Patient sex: M
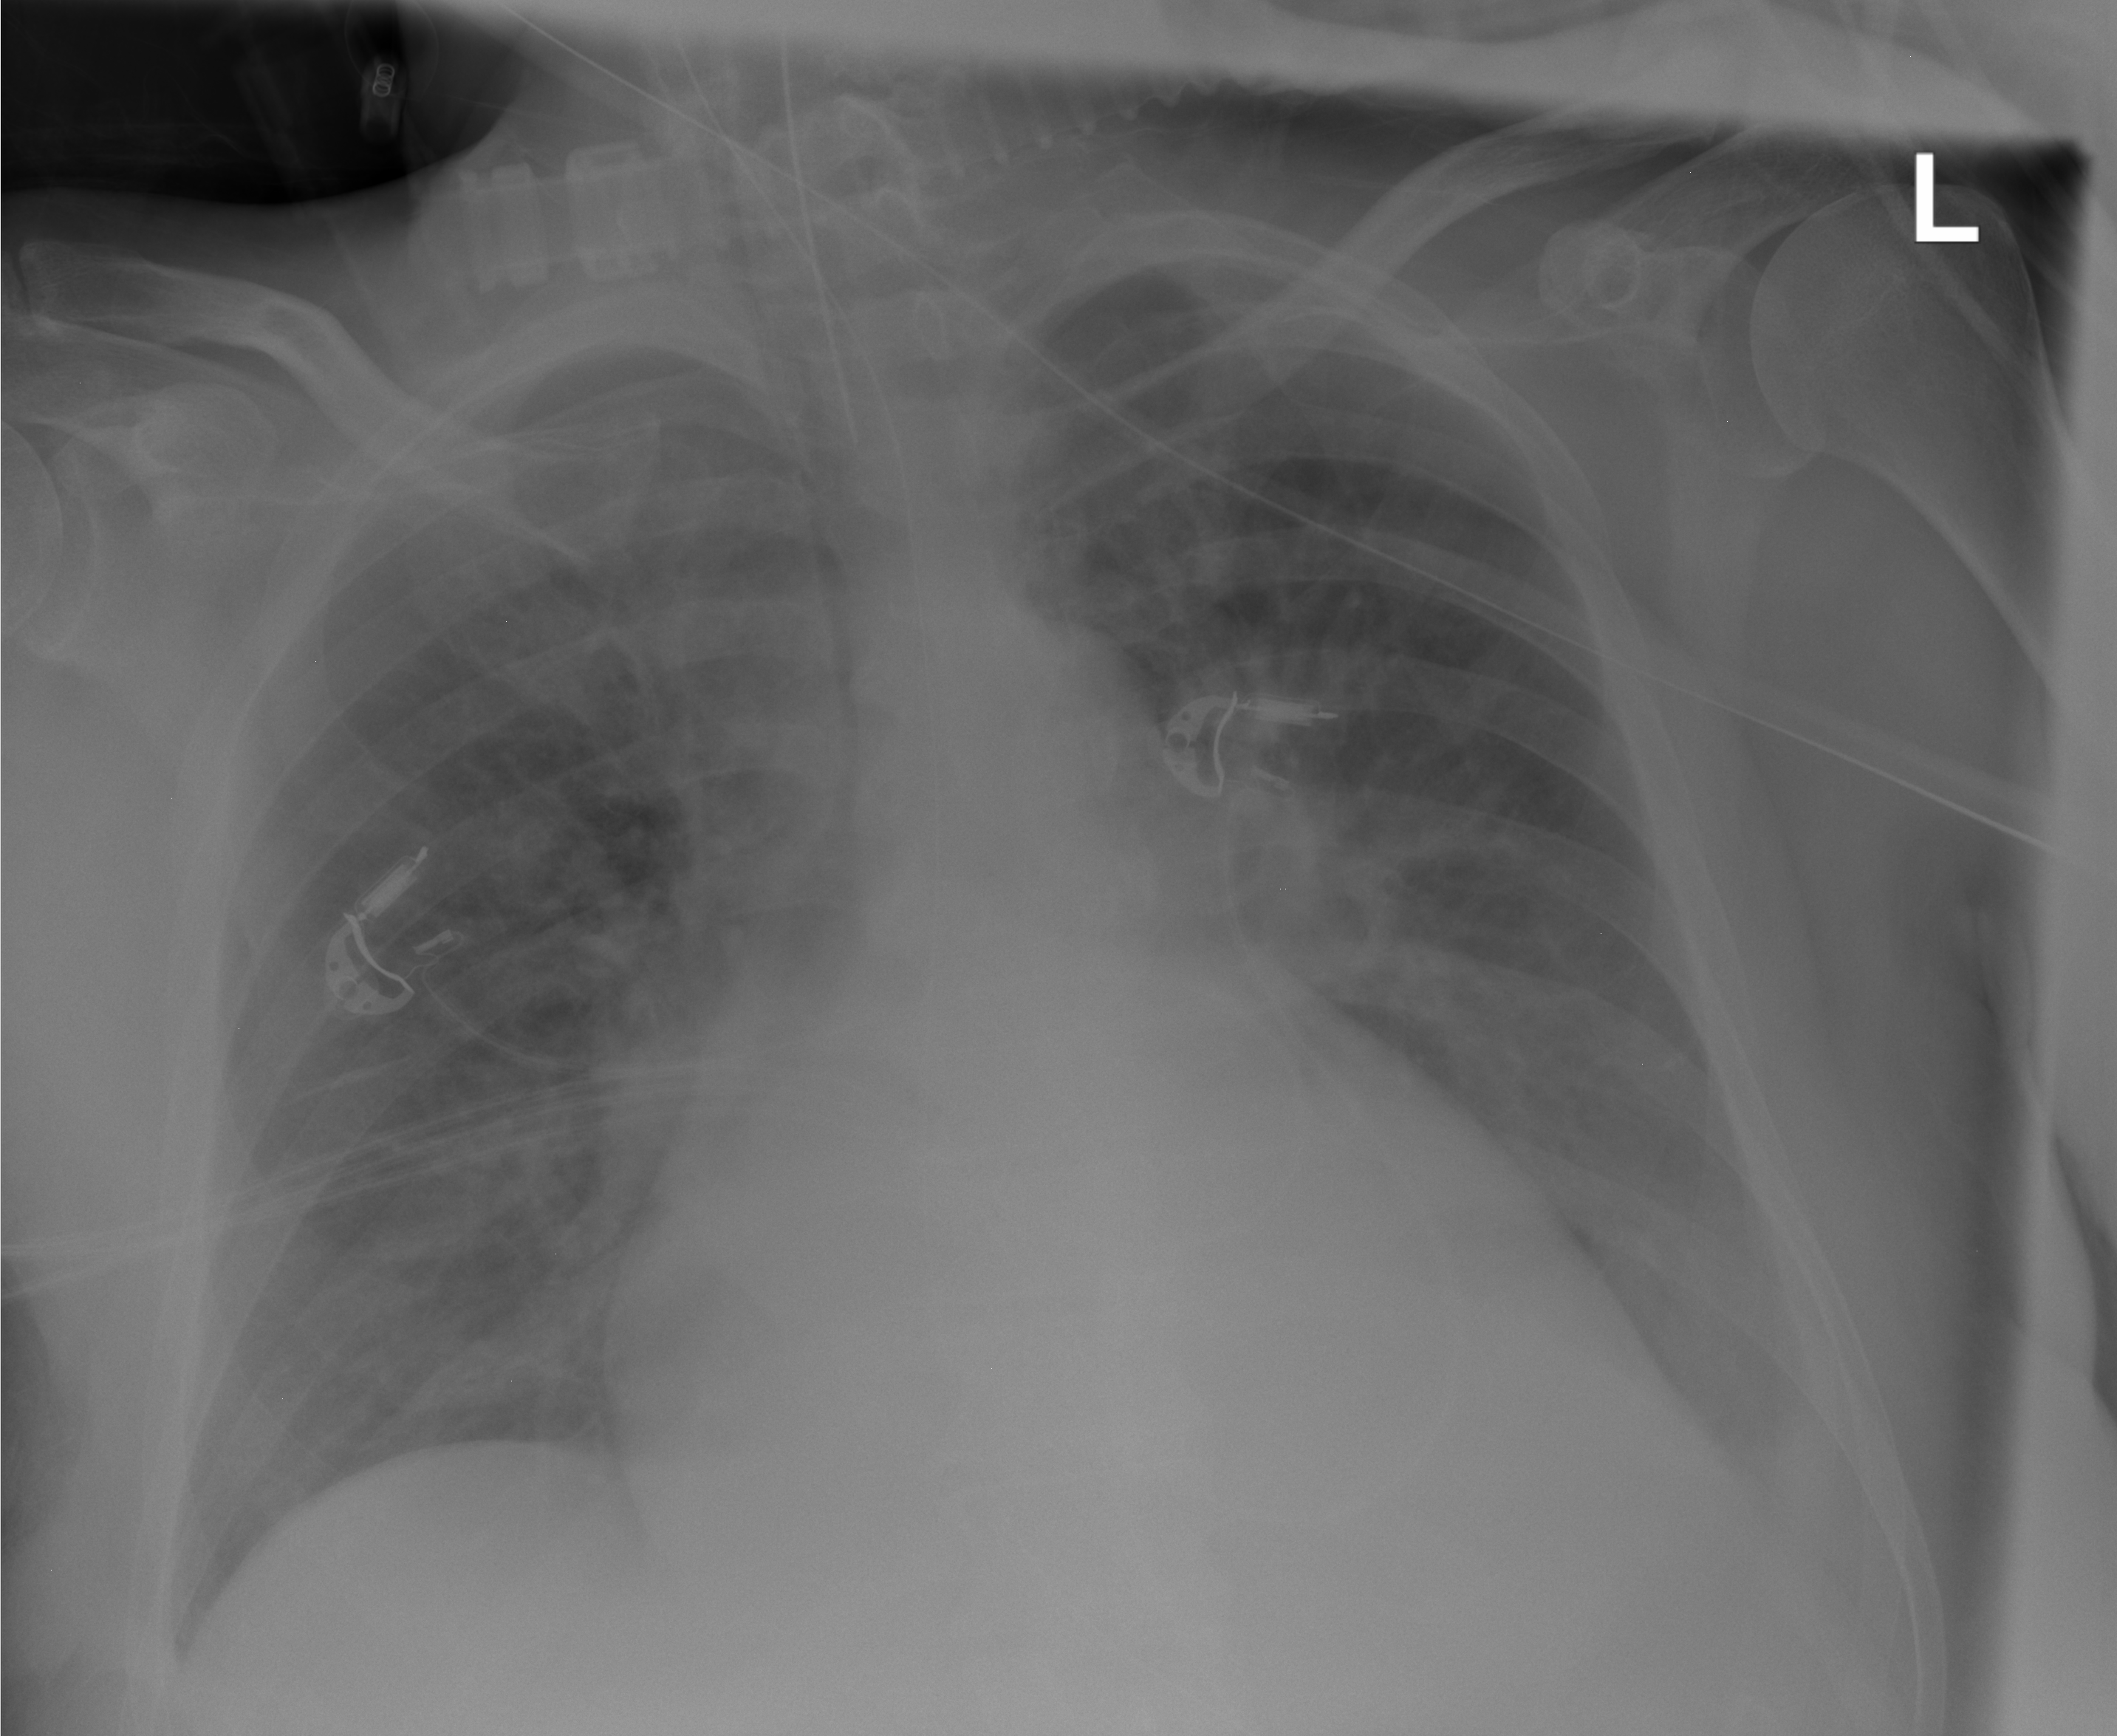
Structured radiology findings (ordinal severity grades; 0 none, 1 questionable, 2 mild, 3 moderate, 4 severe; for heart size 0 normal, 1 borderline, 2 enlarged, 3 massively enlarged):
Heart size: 2
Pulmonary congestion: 2
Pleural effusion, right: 0
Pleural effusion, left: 2
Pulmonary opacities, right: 0
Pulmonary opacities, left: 0
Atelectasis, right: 2
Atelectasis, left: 2